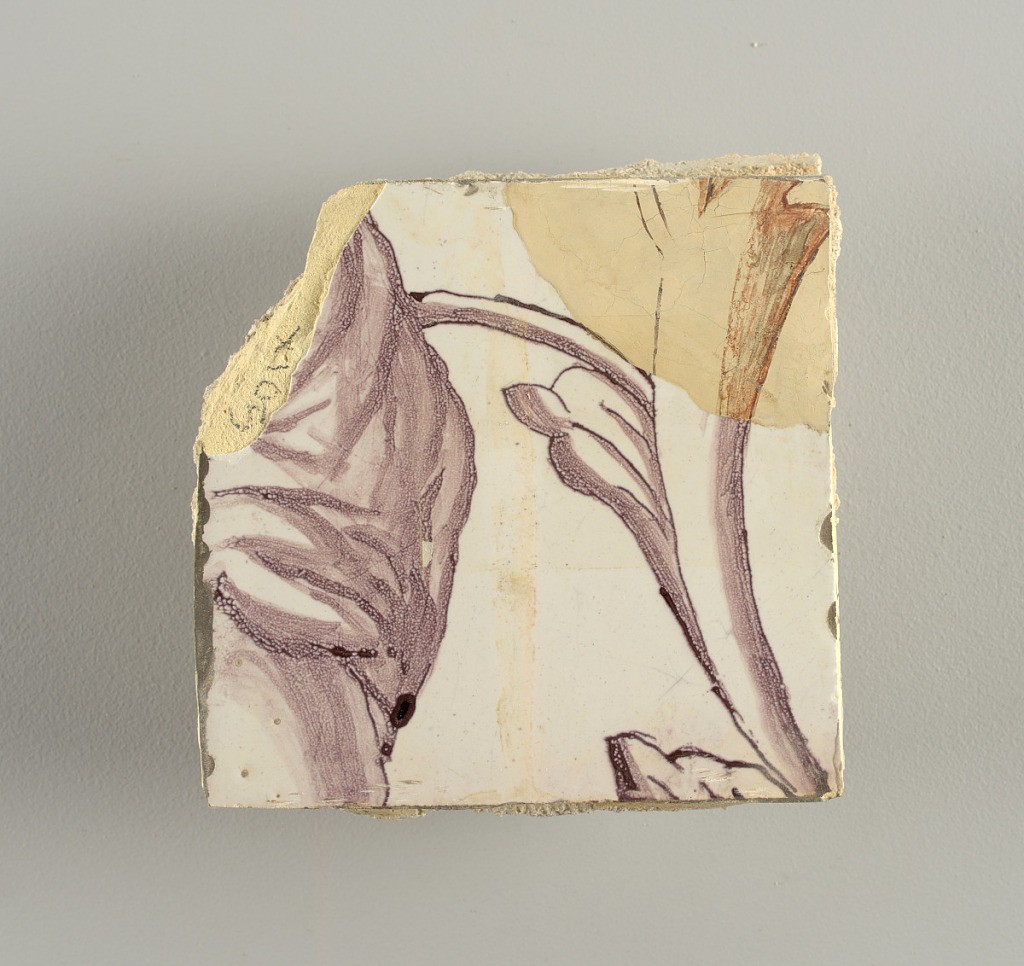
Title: Tile wall facing
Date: ca. 1725
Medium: Tin-glazed earthenware, underglaze
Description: Horizontal rectangle.  Thirty tiles wide and twenty-three tiles high with opening for fireplace eleven tiles wide and ten high.  Foliage arabesques disposed about three vertical axes from which are emphazised by urns at center and right, and at left by the figure of a standing woman carrying an infant on her arm and accompanied by two children.